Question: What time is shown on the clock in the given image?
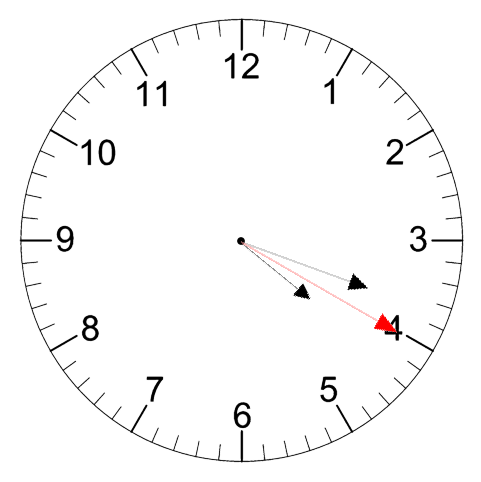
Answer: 04:18:20